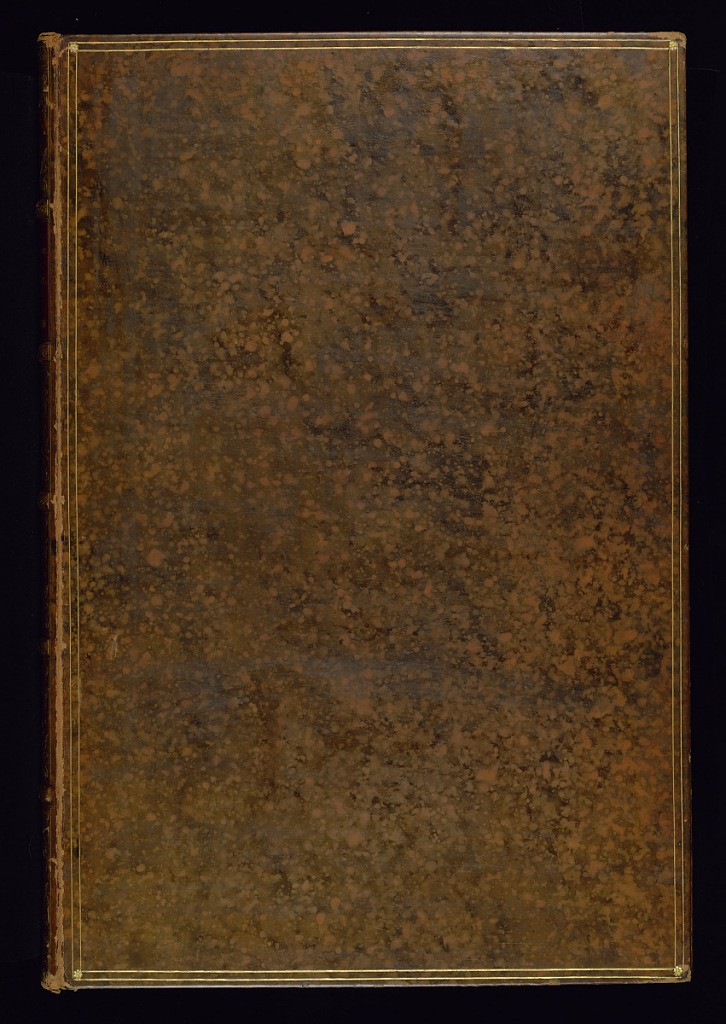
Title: Album of Designs for Furniture (Beds, Chairs, Sofas, Stools) and Waistcoats
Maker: Pierre Ranson, French, 1736–1786
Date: late 18th century
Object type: Album
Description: Album of designs for furniture: canopy beds, chairs, armchairs, sofas, ottomans, daybeds, stools, and men's embroidered waistcoats by Pierre Ranson, published in several series. Some of the series are incomplete, and some of the plates appear as duplicates (some of the waistcoats are hand-colored with watercolor). Bound in a late 18th-century or early 19th-century mottled calf binding with gilt double lines framing the edges of the covers.